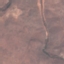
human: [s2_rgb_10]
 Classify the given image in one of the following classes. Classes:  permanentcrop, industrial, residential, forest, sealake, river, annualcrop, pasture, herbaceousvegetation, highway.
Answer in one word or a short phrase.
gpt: HerbaceousVegetation